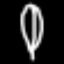
Label: leaf